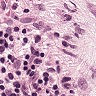
Metastatic tissue present: no